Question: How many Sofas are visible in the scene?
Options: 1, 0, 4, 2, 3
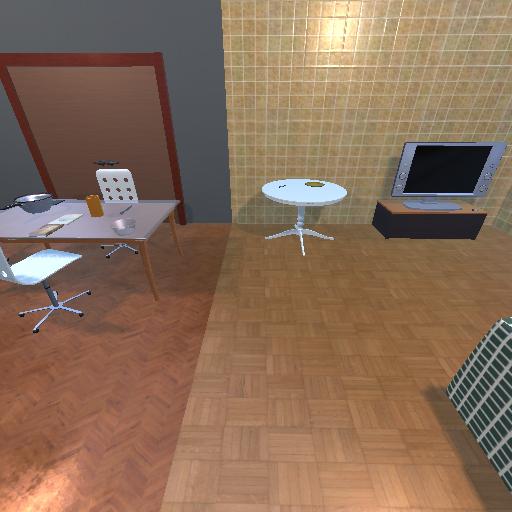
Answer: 1